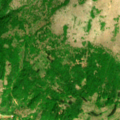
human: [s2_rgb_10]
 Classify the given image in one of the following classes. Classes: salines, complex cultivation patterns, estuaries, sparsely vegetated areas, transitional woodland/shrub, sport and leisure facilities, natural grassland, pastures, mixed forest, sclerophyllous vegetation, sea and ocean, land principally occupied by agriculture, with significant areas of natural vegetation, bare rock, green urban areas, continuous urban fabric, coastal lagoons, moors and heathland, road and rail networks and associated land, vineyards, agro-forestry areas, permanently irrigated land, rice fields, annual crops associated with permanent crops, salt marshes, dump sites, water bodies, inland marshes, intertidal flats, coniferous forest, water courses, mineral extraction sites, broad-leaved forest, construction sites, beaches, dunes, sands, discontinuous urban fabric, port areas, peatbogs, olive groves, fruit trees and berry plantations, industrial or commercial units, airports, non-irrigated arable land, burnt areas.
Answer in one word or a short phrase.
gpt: complex cultivation patterns, broad-leaved forest, natural grassland, transitional woodland/shrub